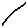
Label: line